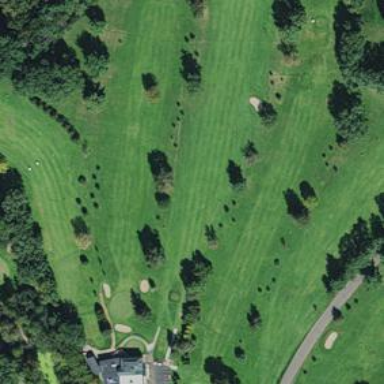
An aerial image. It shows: Rough grassy area used for golf.